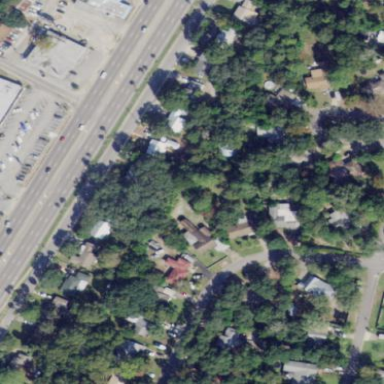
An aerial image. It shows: Residential area consisting of single-family homes.